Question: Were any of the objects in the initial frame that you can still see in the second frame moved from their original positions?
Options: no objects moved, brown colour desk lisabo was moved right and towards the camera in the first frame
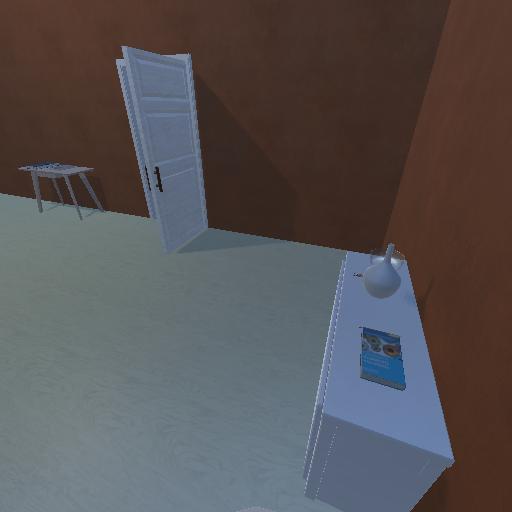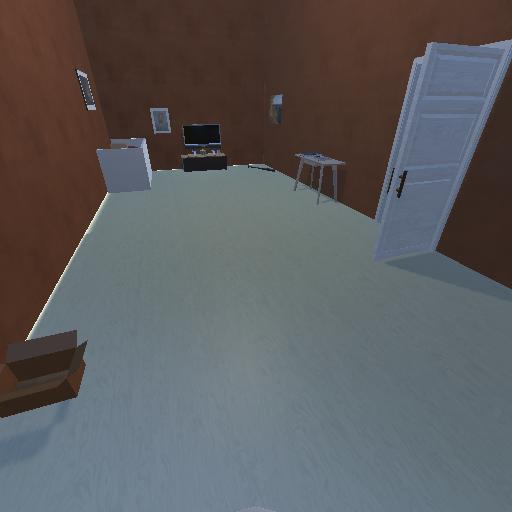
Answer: no objects moved